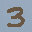
Label: 3